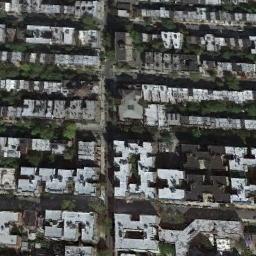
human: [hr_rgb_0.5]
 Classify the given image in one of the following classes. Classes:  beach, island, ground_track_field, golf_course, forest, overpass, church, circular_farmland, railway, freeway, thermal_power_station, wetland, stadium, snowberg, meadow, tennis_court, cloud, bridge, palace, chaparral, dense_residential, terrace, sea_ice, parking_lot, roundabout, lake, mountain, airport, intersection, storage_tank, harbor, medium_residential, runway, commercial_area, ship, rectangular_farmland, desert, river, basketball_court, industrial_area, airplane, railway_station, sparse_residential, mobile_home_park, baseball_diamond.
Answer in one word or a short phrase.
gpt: dense_residential